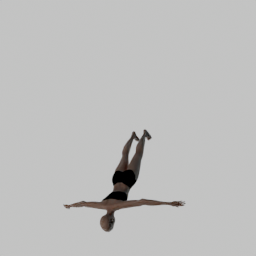
Label: people